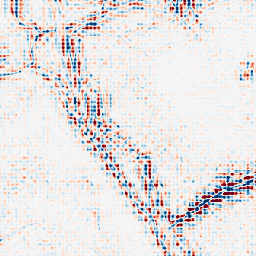
Category: wavelet
Decomposition family: wavelet_reverse_biorthogonal
Decomposition parameters: wavelet: rbio3.5
level: 3
Upsampling method: sinc_blackman
Upsampling parameters: scale: 8
kernel_size: 8
Upsampling scale: 8